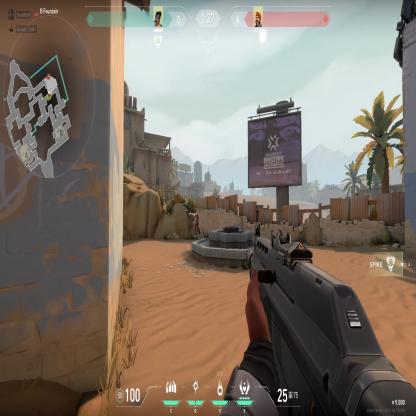
Label: enemy